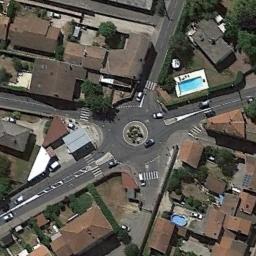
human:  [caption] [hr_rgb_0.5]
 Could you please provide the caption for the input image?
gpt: There are several vehicles on the road at the crossroads, Some buildings with swimming pools and some trees and some lawns around the roundabout .

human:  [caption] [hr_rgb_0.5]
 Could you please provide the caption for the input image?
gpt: There are many buildings of different shapes and sizes around the roundabout .

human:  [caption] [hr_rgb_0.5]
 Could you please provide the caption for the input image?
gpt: The roundabout with five exits and entrances is in the residential area .

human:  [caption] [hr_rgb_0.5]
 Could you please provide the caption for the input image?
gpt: The roundabout is next to buildings and trees .

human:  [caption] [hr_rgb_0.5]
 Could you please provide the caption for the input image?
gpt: There are many brown buildings around the roundabout .